Chest X-ray:
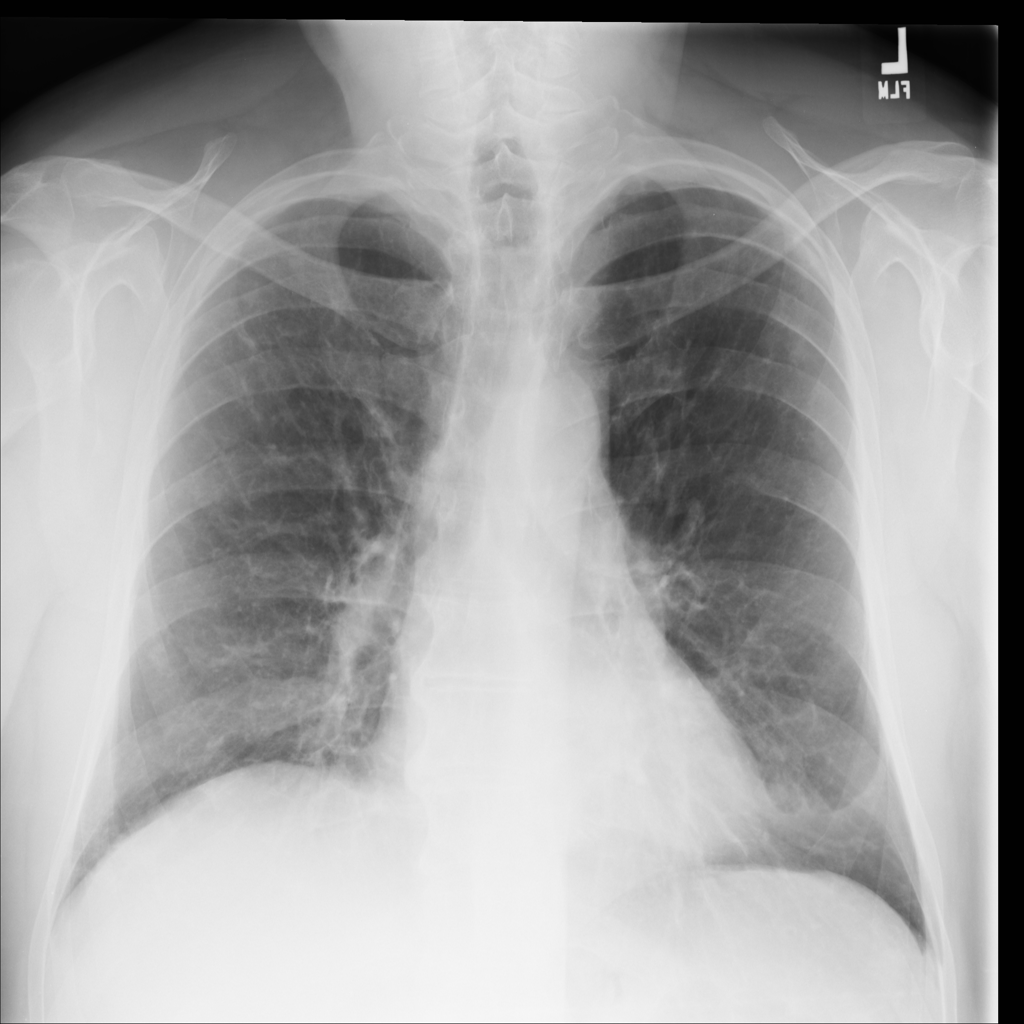
Findings: Fibrosis, Consolidation
No abnormal finding: no